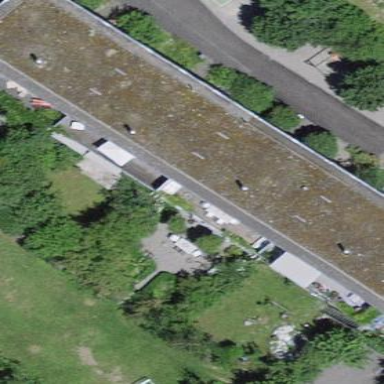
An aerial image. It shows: Terrace building.